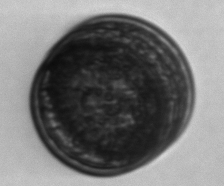
Label: Coscinodiscus